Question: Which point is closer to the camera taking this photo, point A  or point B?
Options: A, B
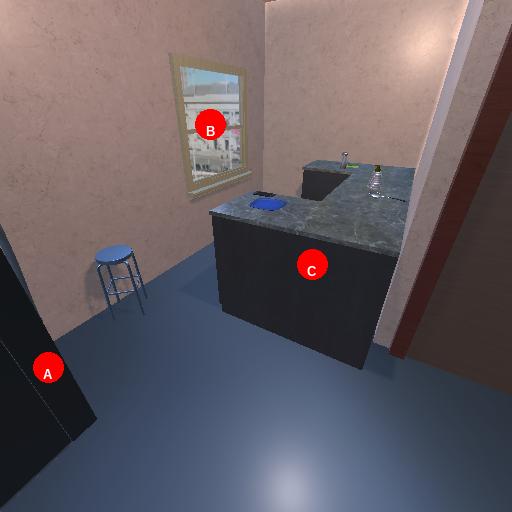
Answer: A